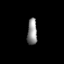
Tissue: prostate
Cell type: T cells
Senescence score: 0.6844
Nuclear area (px): 248
Mean DAPI intensity: 145.536